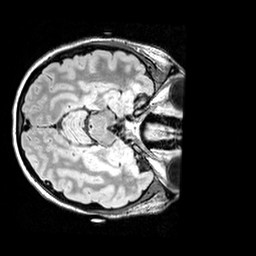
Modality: FLAIR
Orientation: axial
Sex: female
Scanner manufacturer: siemens
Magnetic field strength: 3 T
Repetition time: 5 s
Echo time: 0.395 s